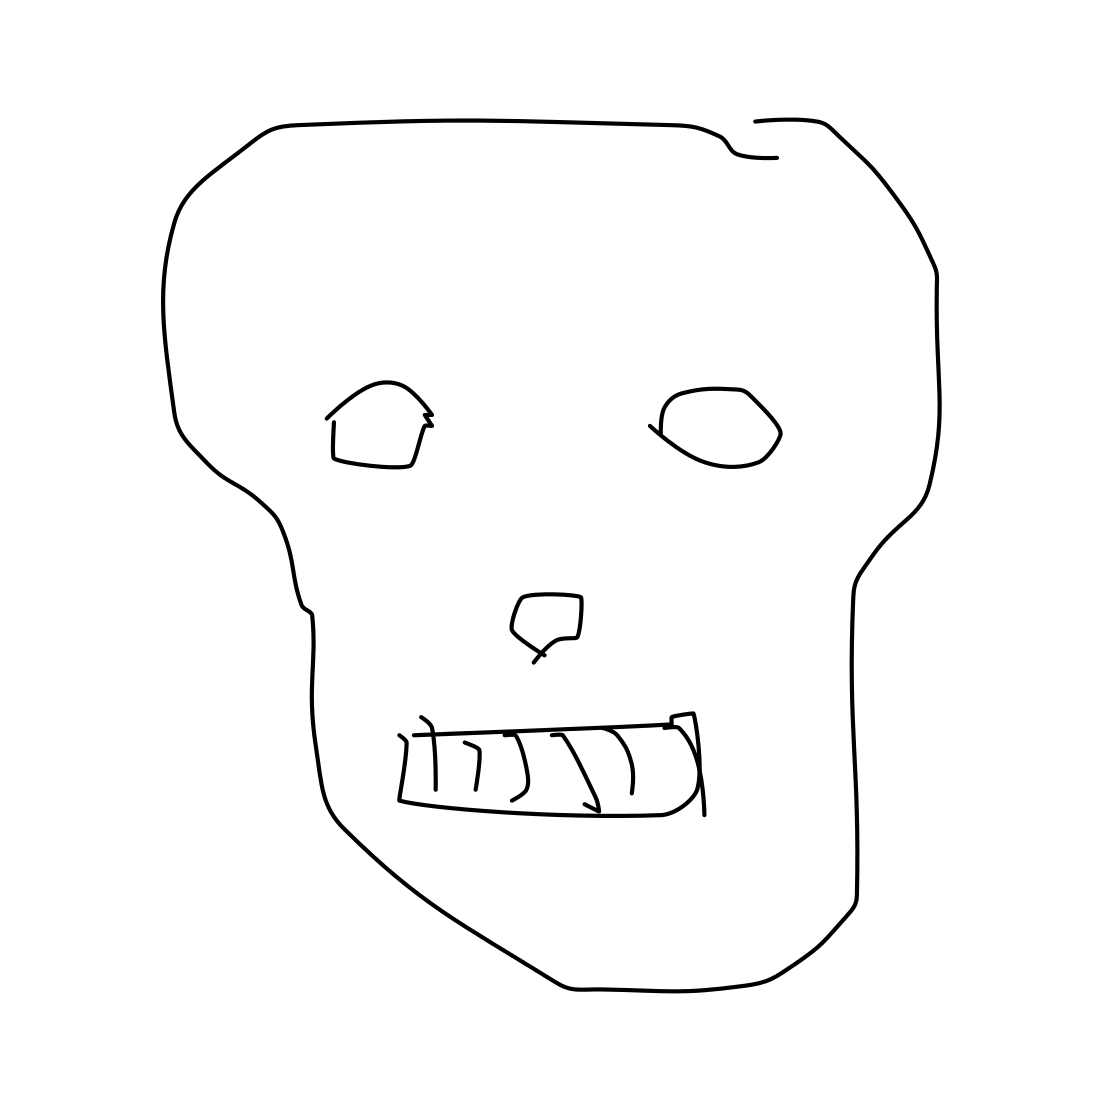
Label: skull